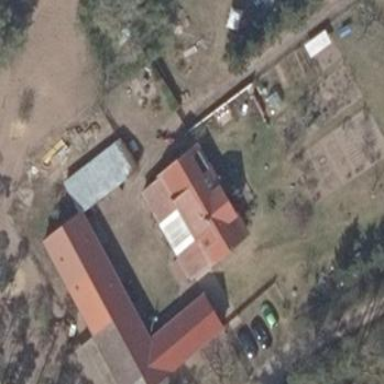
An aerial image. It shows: Detached building.